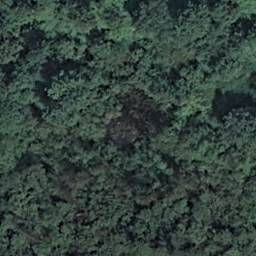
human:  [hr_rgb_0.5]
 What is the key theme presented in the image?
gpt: forest